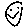
Label: smiley face